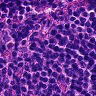
Metastatic tissue present: no